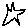
Label: star